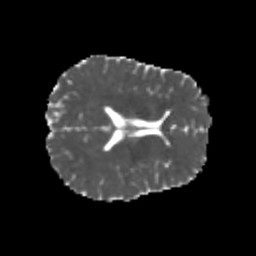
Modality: MD
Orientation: axial
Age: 22
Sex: male
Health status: healthy
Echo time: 0.074 s